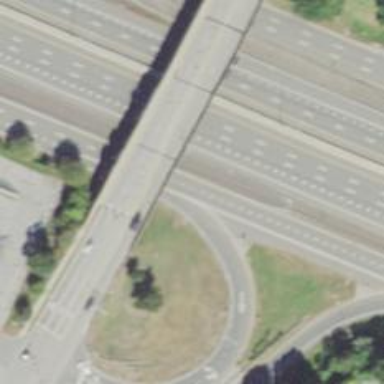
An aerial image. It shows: Secondary road that functions as expressway.